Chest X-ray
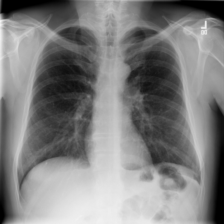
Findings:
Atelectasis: negative
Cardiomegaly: negative
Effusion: negative
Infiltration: negative
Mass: negative
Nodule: negative
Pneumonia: negative
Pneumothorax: negative
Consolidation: negative
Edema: negative
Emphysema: negative
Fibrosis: negative
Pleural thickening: negative
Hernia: negative